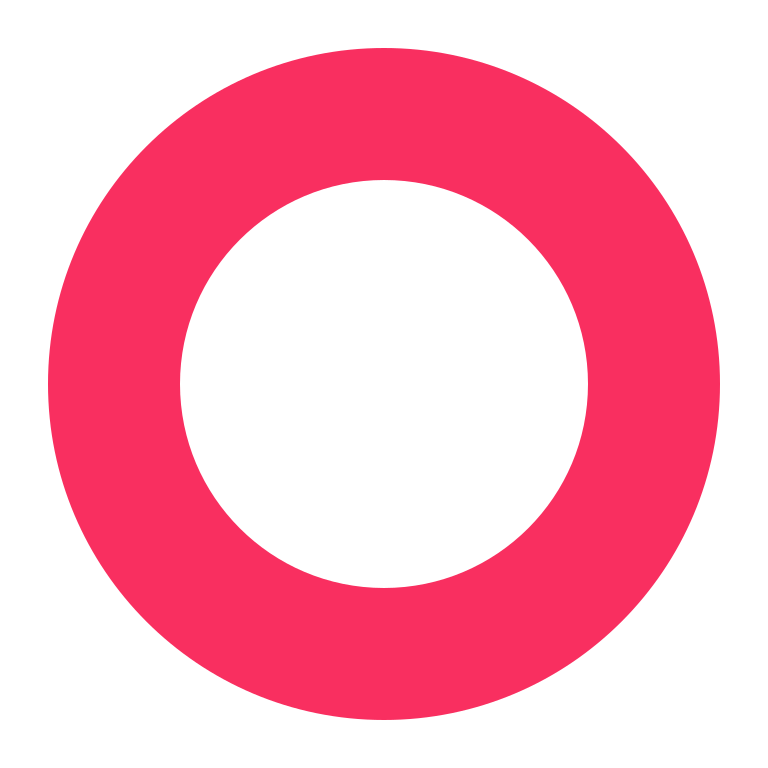
hollow red circle flat